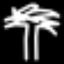
Label: palm tree